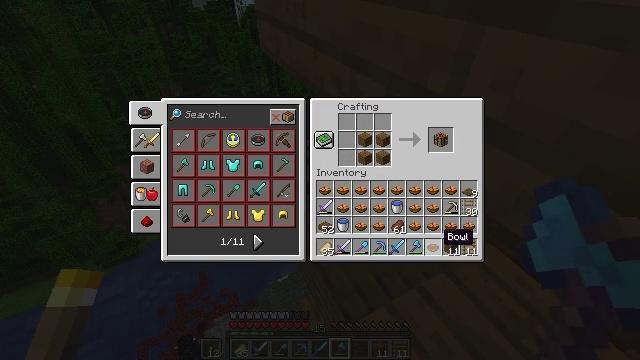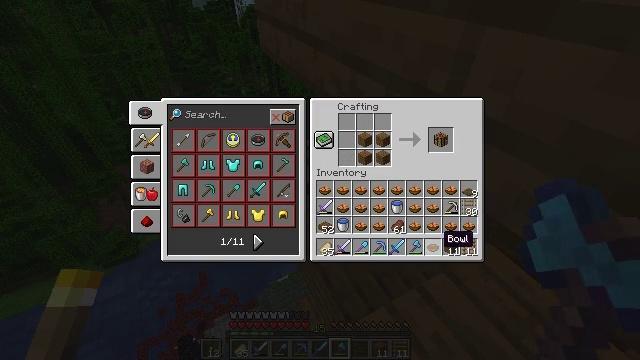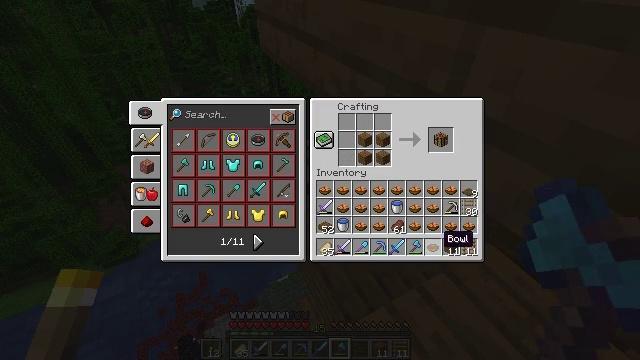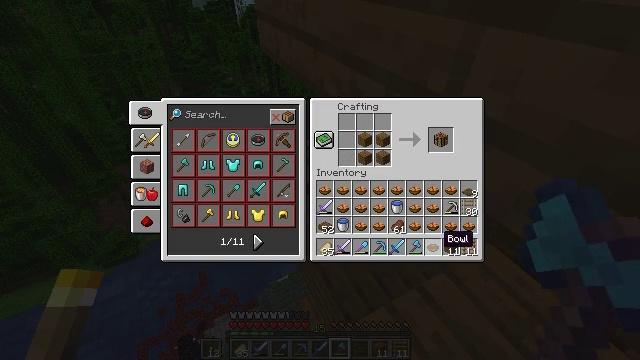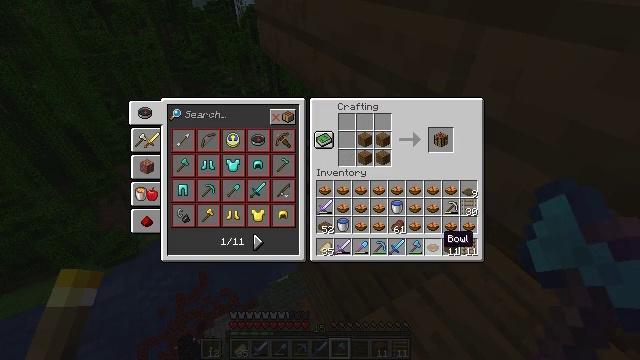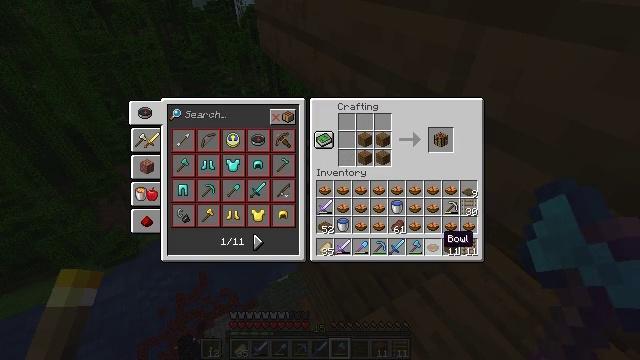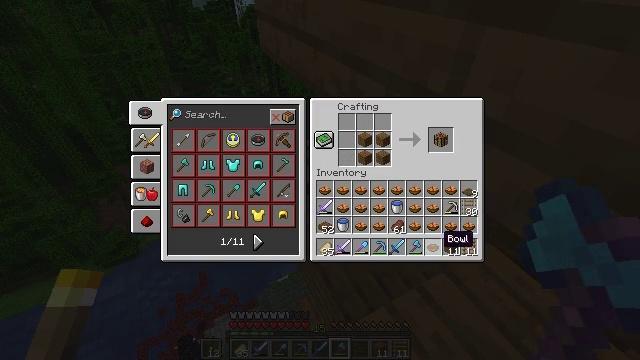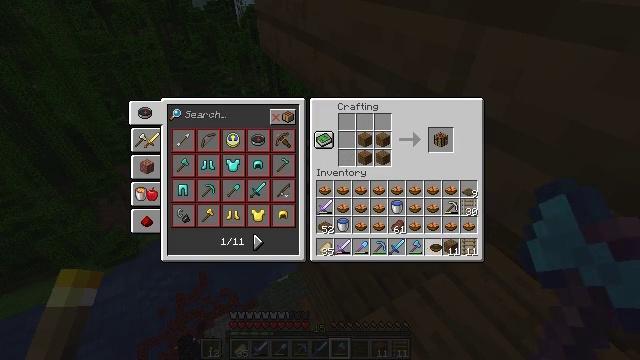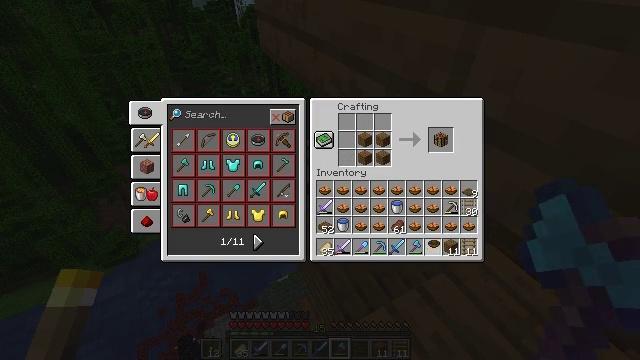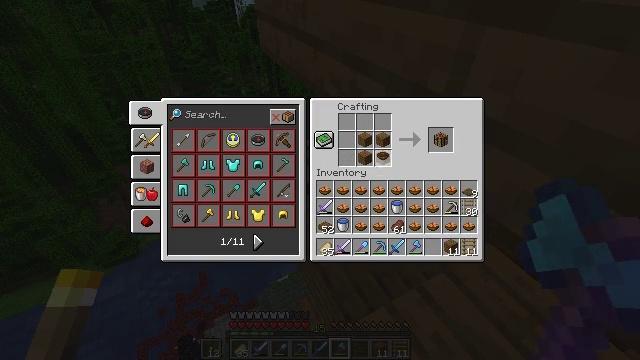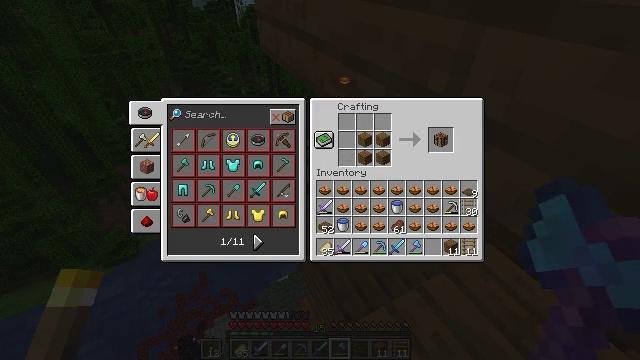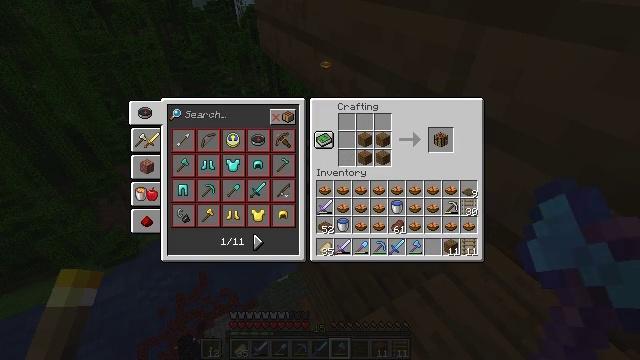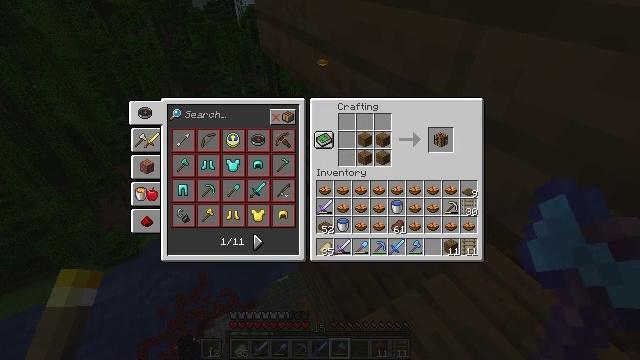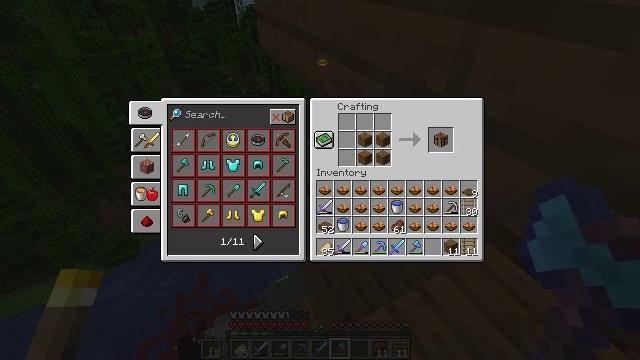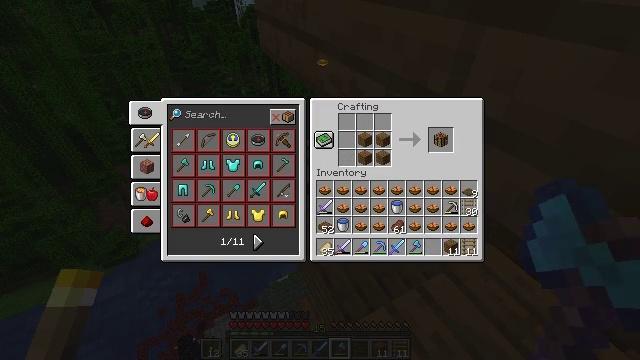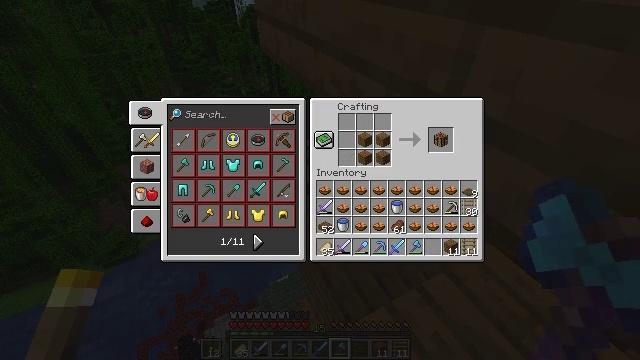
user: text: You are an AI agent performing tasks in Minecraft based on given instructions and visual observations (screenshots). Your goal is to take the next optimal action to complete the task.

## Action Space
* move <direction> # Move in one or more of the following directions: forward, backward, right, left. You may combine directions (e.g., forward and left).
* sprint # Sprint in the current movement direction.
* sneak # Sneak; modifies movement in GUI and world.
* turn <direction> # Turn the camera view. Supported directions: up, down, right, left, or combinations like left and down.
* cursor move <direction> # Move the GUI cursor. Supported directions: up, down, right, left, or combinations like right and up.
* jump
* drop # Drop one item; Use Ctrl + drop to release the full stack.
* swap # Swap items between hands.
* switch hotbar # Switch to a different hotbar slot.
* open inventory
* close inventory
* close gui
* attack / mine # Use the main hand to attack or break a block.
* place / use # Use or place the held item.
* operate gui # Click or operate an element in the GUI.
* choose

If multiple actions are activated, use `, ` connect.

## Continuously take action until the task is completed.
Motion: motion action
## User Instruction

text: Remove a bowl from the inventory.
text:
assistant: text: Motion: no_op
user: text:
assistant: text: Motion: no_op
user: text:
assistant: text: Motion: no_op
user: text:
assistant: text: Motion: no_op
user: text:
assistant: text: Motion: no_op
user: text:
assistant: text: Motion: no_op
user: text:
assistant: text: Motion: operate gui
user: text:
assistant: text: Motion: operate gui
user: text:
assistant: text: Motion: cursor move left and up
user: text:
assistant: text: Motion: cursor move left and up
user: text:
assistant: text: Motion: cursor move left and up
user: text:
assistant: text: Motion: no_op
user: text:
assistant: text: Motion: operate gui
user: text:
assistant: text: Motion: operate gui
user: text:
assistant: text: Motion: no_op
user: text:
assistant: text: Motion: no_op
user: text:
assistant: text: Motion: no_op
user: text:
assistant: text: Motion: no_op
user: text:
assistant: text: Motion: cursor move right and down
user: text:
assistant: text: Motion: no_op